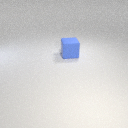
large blue rubber cube